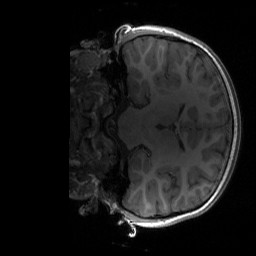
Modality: T1w
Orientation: coronal
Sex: male
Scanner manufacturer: siemens
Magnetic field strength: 3 T
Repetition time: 1.9 s
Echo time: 0.00243 s